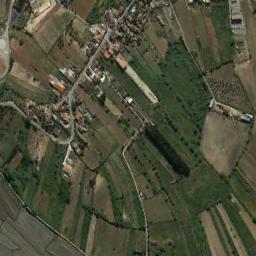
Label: terrace